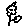
Label: flower